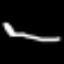
Label: pencil